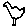
Label: bird